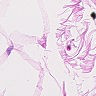
Metastatic tissue present: no